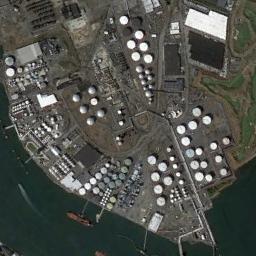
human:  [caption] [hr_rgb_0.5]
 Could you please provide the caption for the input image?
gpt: There are many different sized storage tanks in the factory, And there is a river outside the factory .

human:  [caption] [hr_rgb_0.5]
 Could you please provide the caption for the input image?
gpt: There are many storage tanks on the bare land next to the water .

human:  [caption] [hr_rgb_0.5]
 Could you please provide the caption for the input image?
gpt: There are many buildings of different sizes next to the storage tanks .

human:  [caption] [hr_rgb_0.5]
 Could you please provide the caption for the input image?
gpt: There is an open space like a Jiugong grid, With a storage tank in each grid .

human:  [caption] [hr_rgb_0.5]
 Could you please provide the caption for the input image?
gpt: There are many storage tanks beside the river .